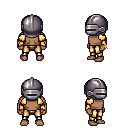
a pixel art fantasy rpg character, male body template, human, dark skin, gold arm armor, gold greaves, gray pageboy hairstyle, metal helm, bracelets, four views (front, back, left, right), 2x2 character sprite sheet, small pixel art, hard edges, no anti-aliasing